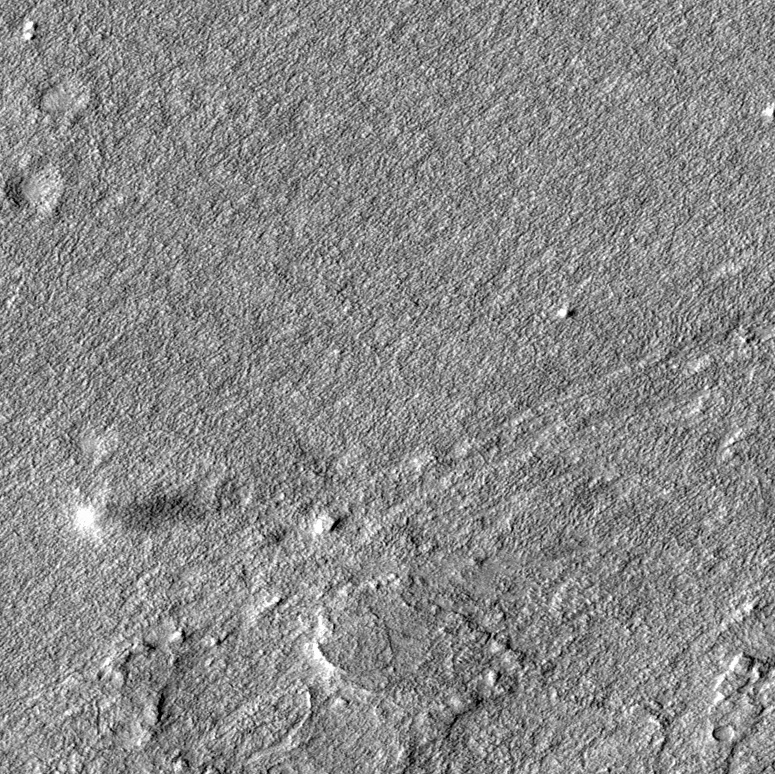
Label: dustdevil